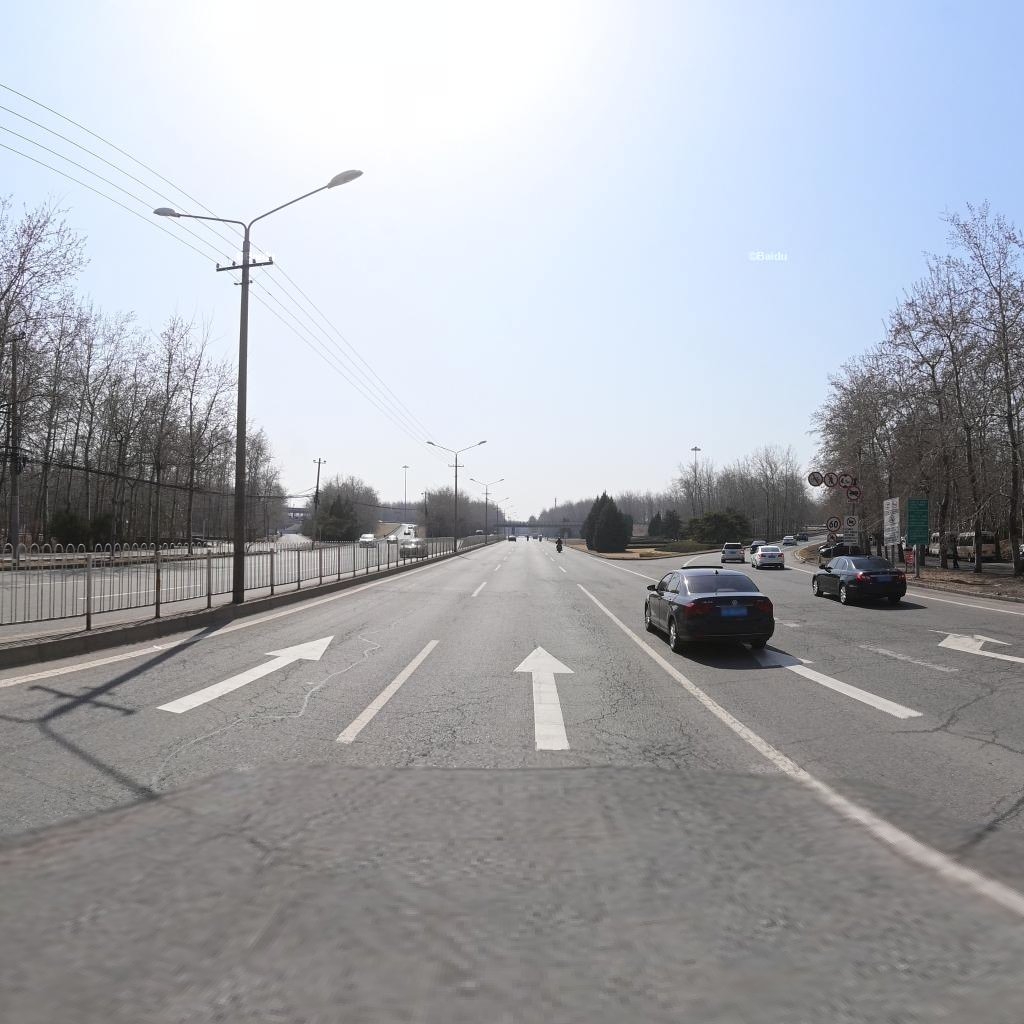
Region: Chaoyang
Road damage annotations: alligator crack